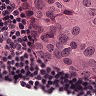
Metastatic tissue present: yes